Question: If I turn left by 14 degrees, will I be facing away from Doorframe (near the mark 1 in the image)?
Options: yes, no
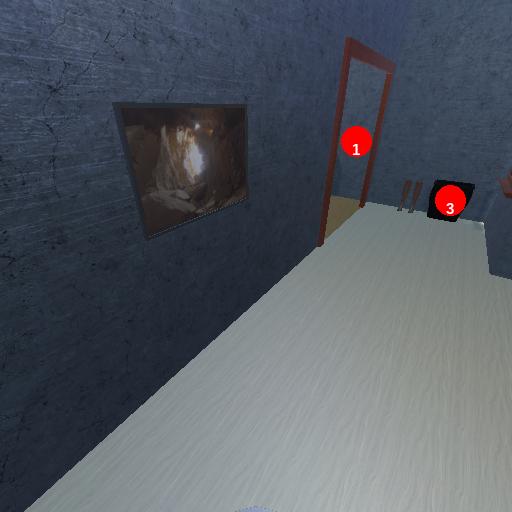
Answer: yes